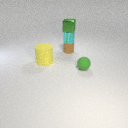
small cyan metal cylinder below small green metal cube